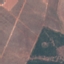
Land use / land cover: PermanentCrop